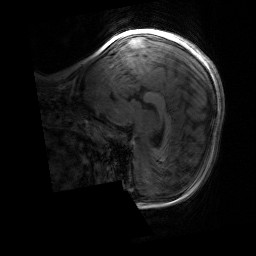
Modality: T1w
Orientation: sagittal
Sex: female
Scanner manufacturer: siemens
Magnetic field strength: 3 T
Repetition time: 1.9 s
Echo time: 0.00243 s